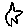
Label: star